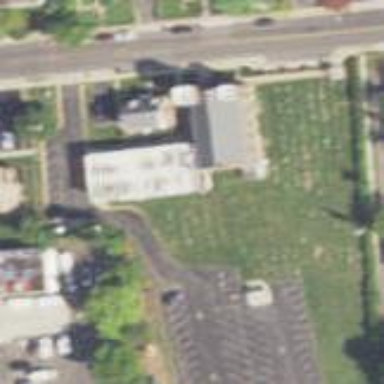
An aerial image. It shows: Graveyard.